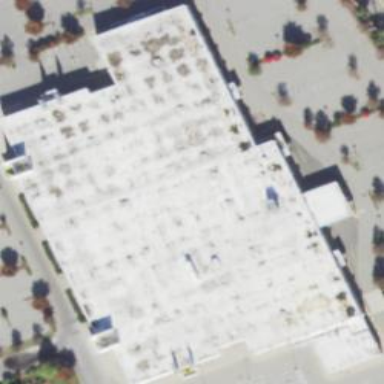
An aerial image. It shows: Retail building.